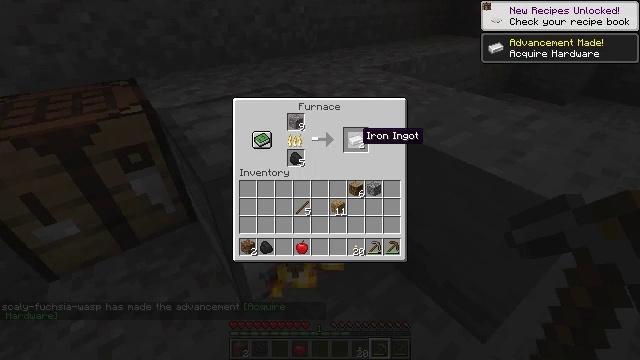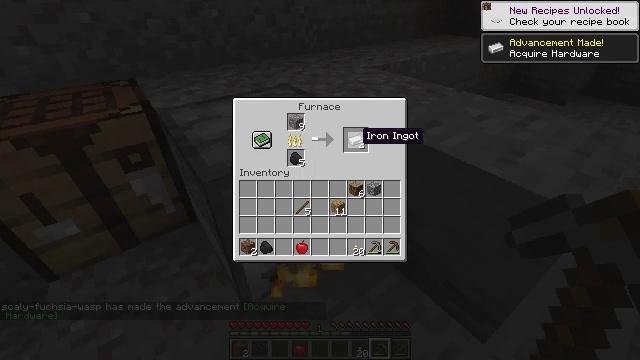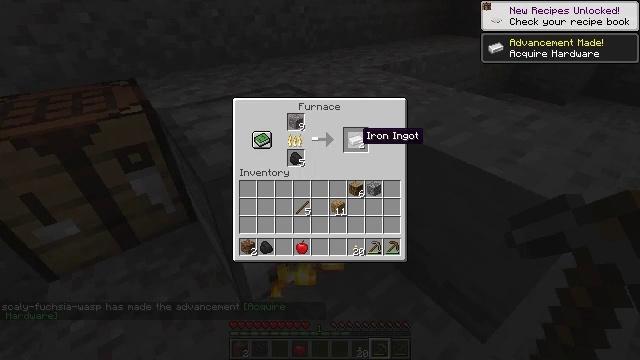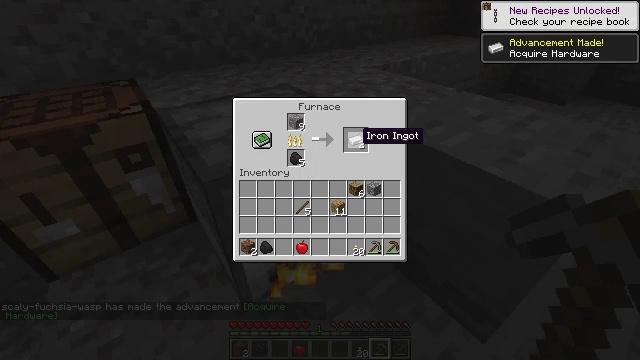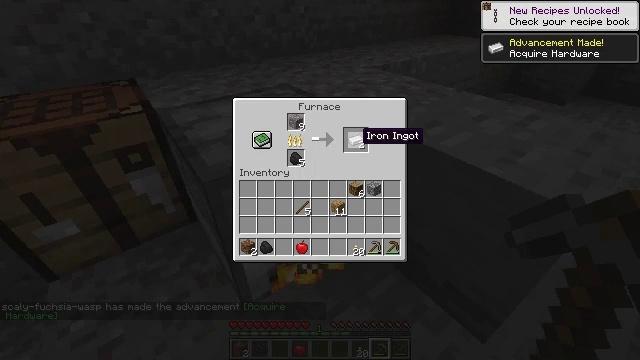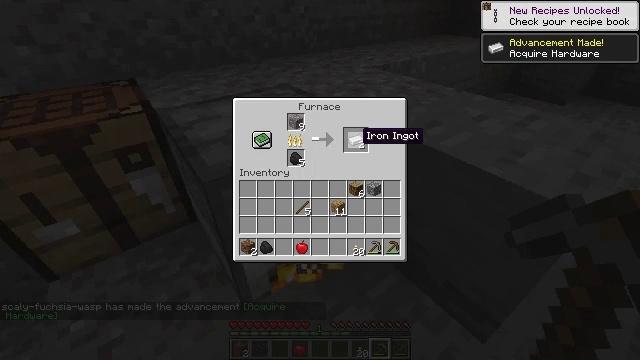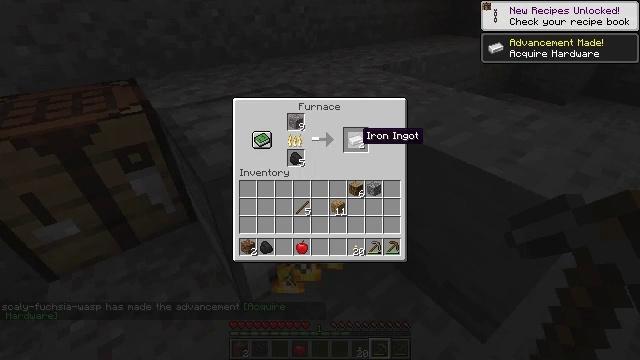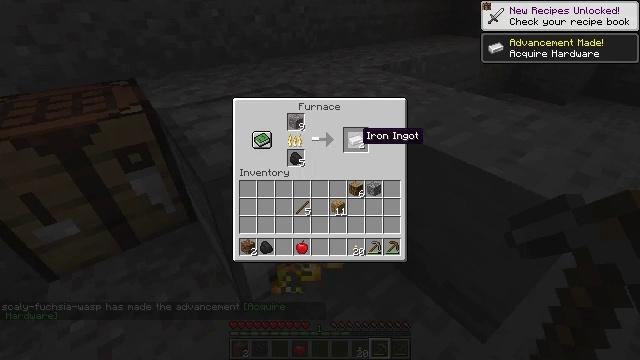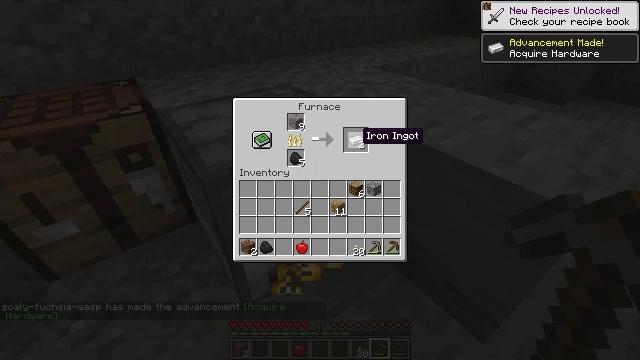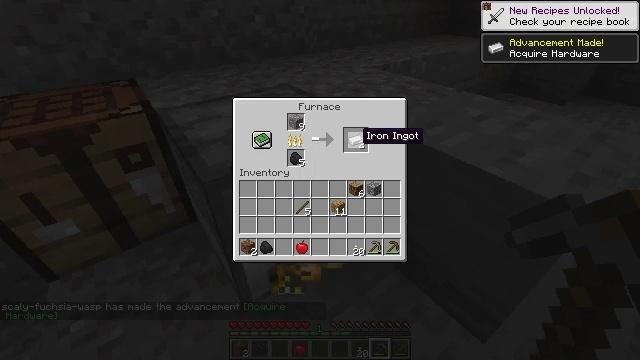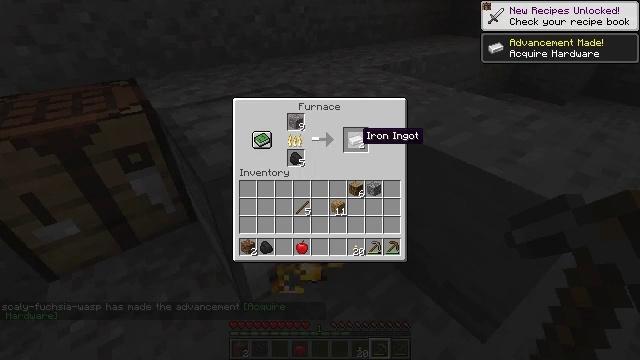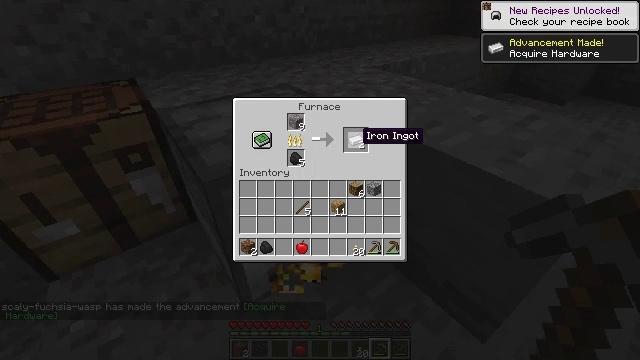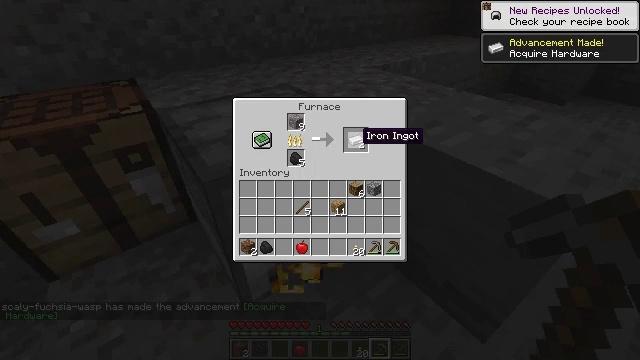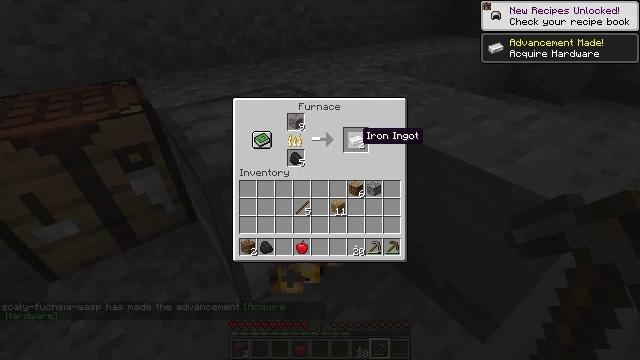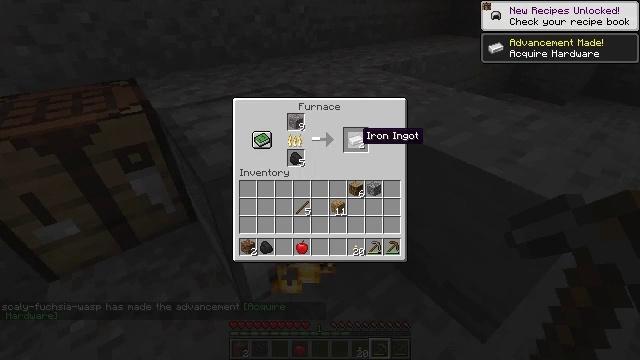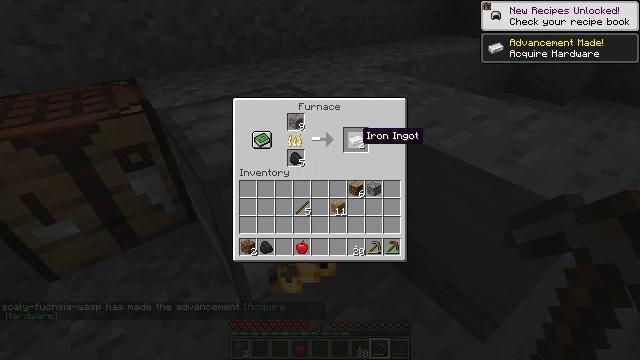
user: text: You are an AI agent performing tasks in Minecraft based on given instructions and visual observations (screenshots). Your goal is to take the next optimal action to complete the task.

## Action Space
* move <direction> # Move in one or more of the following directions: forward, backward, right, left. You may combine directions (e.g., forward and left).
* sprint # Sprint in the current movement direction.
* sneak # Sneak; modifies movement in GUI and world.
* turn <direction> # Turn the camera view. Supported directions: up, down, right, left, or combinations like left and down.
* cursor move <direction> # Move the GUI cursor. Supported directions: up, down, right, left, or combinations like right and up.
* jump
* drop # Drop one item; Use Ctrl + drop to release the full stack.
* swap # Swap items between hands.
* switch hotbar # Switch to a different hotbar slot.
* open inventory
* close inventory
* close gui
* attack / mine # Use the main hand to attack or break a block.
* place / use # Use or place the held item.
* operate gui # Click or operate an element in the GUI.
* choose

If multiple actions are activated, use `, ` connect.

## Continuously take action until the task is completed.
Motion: motion action
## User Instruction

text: Obtain an iron ingot from the furnace.
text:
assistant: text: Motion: sneak
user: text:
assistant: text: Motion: sneak
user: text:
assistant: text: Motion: sneak
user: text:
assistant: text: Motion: sneak
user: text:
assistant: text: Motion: sneak
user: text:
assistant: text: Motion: sneak
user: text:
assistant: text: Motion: sneak
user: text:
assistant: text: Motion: sneak
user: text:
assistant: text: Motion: sneak
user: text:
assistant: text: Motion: sneak
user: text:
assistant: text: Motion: sneak
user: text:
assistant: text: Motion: sneak
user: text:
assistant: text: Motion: sneak
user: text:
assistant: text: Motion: sneak
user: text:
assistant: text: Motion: sneak
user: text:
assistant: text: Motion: sneak
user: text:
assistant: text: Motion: sneak
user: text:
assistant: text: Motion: sneak
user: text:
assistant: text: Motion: sneak
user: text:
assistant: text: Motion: sneak
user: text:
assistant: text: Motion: sneak
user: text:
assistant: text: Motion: sneak
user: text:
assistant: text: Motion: sneak
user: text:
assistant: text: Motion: sneak
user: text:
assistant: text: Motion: sneak
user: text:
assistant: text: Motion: sneak
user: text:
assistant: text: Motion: sneak
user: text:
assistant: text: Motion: sneak
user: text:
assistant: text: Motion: sneak
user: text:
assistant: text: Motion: sneak